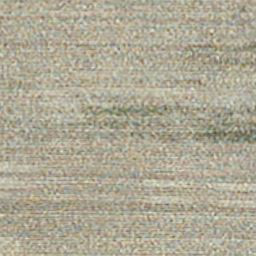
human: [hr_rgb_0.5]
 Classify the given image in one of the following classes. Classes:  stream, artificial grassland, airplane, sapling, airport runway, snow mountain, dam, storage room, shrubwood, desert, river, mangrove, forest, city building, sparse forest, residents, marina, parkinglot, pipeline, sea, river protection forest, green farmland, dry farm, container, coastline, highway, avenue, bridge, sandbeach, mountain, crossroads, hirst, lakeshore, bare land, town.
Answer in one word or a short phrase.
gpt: dry farm